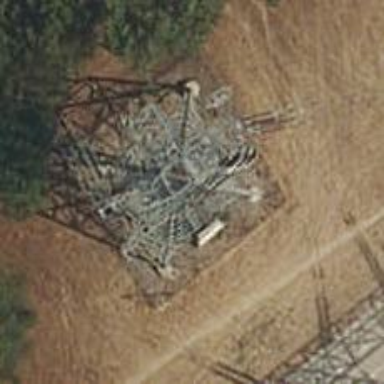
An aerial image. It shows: Lattice structure tower used for power transmission.